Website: home-depot
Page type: account-selection
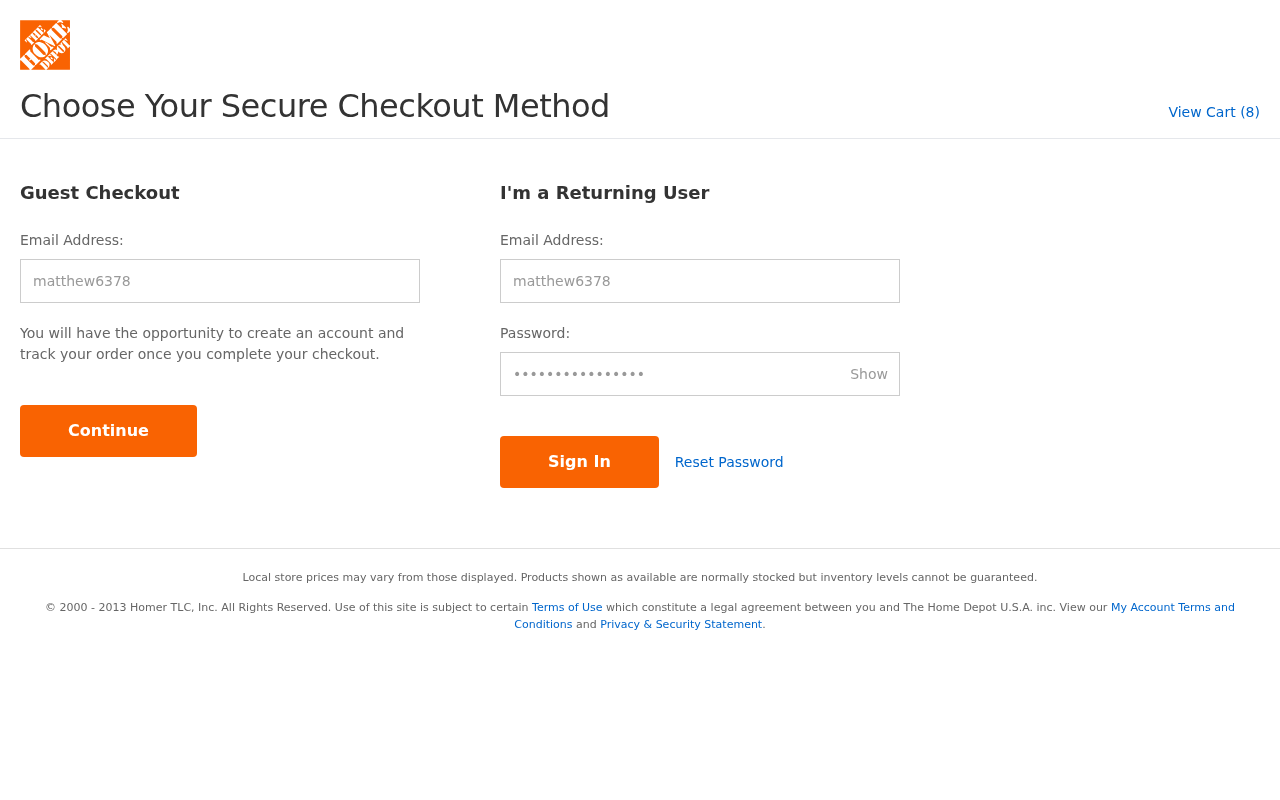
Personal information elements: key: PII_LOGIN_USERNAME
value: matthew6378
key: PII_LOGIN_USERNAME2
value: matthew6378
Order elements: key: ORDER_NUM_ITEMS
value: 8